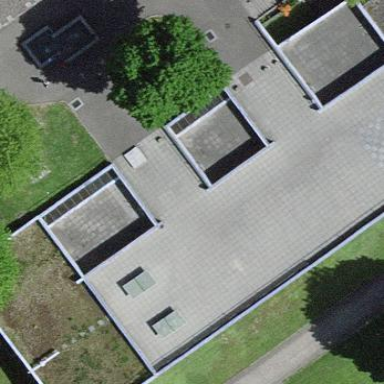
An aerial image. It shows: School building.